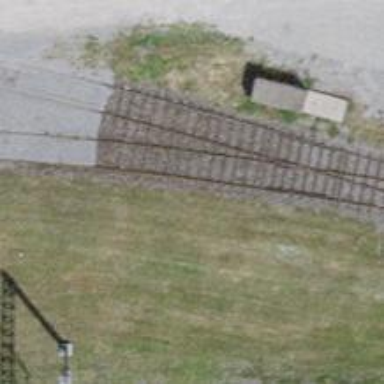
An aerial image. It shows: Railway siding for service.